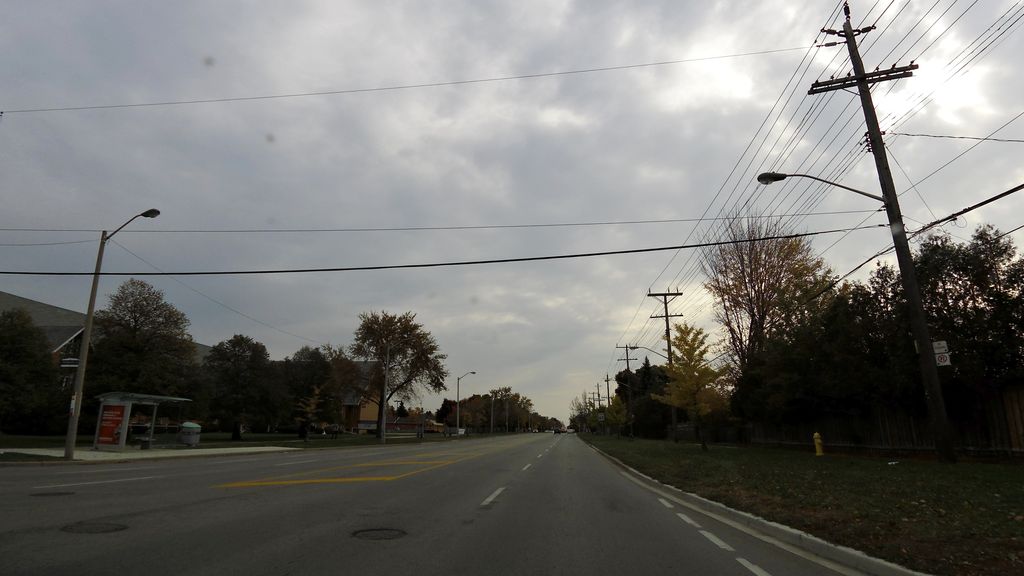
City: toronto